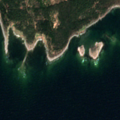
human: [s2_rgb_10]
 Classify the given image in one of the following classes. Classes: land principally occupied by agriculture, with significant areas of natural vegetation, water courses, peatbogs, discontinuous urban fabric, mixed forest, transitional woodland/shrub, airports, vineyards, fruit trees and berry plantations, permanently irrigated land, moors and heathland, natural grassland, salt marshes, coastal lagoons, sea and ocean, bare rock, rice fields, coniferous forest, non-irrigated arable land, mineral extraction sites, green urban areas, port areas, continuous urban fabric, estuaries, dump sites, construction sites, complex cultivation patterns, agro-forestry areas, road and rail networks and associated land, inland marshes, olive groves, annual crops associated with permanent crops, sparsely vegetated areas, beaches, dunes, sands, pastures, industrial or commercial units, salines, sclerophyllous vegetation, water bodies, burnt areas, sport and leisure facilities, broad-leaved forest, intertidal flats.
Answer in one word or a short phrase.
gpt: coniferous forest, mixed forest, transitional woodland/shrub, sea and ocean